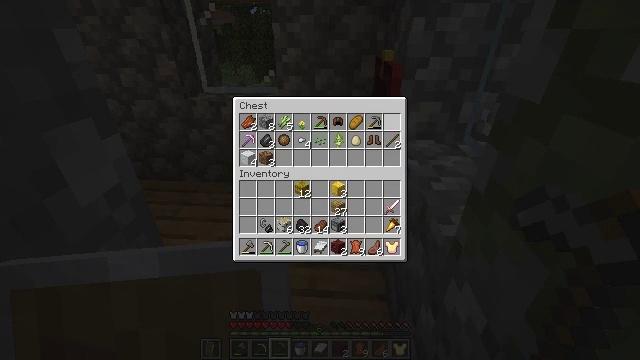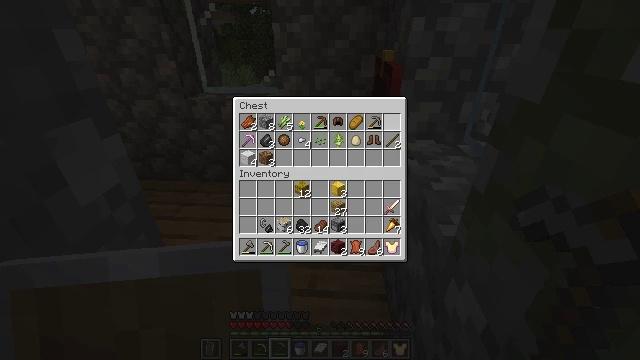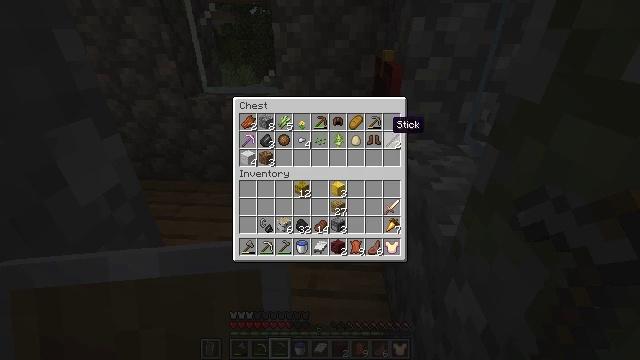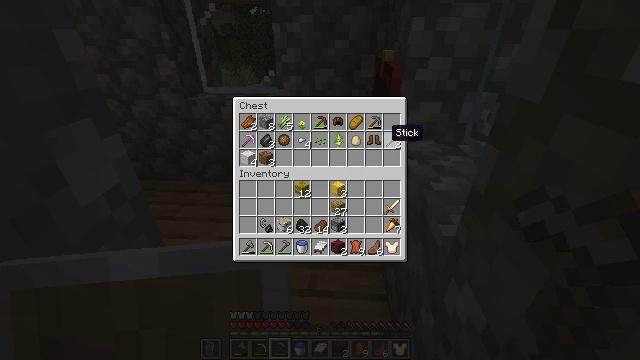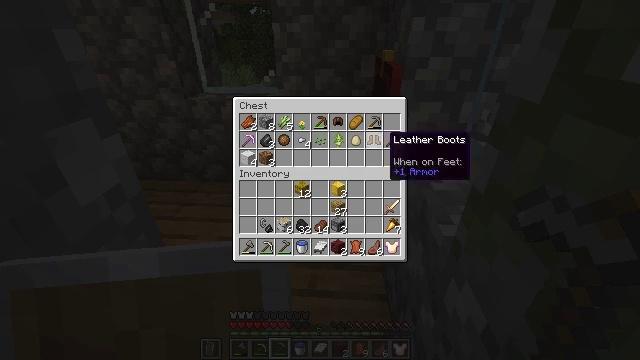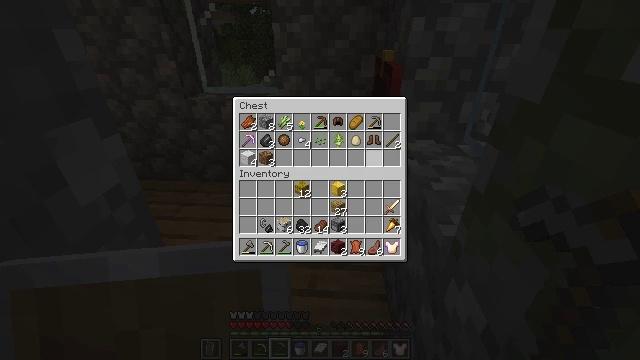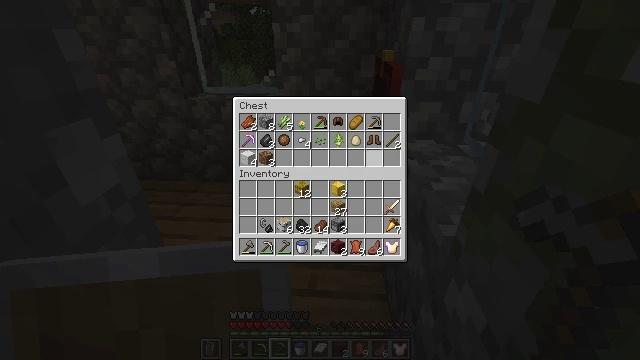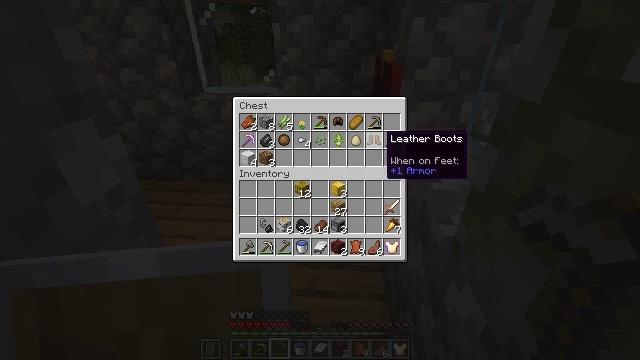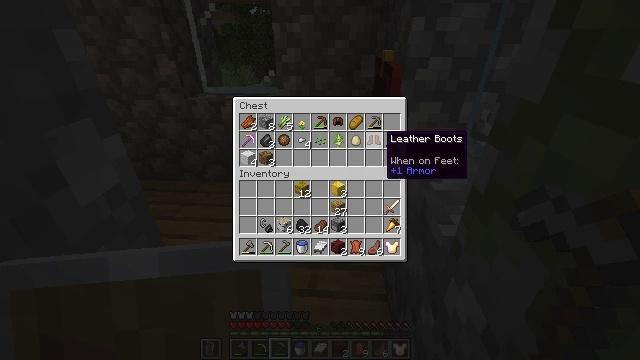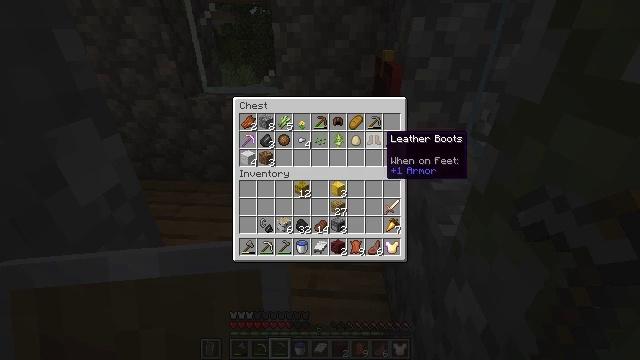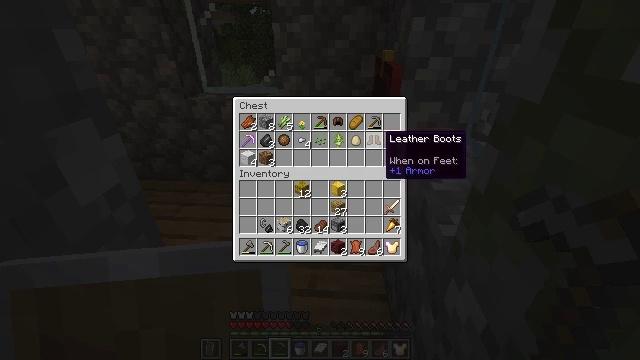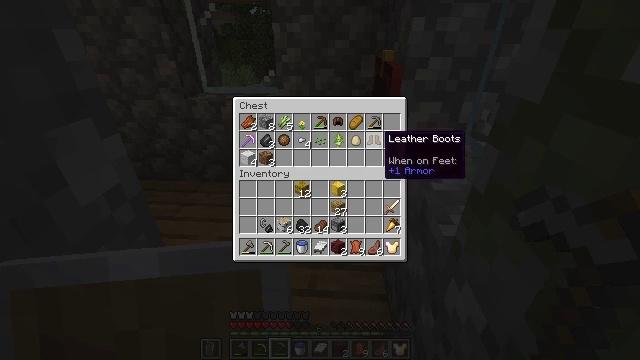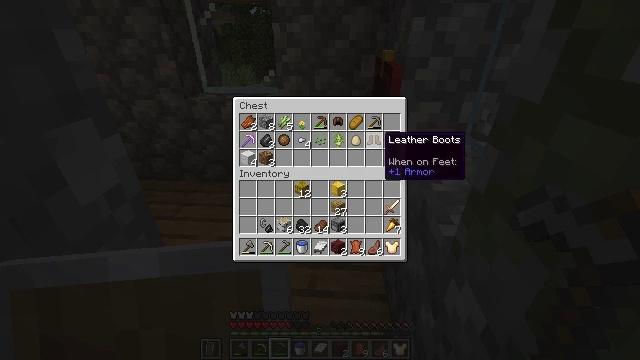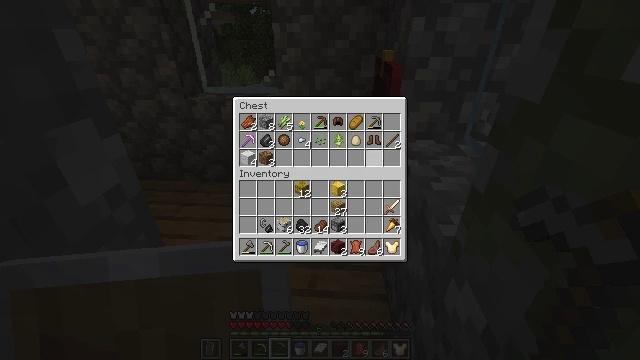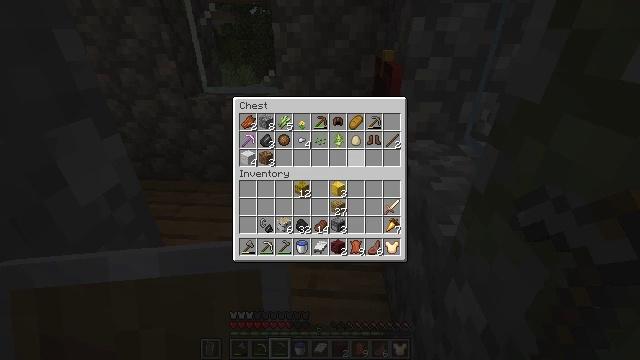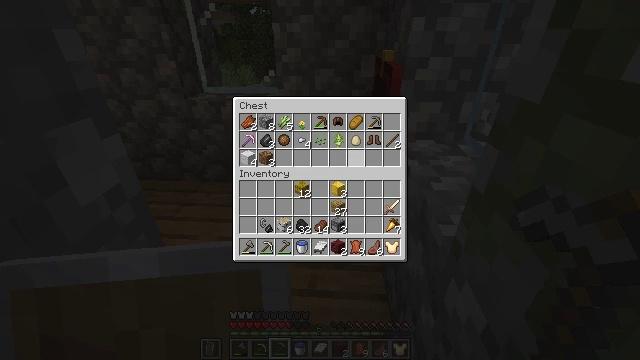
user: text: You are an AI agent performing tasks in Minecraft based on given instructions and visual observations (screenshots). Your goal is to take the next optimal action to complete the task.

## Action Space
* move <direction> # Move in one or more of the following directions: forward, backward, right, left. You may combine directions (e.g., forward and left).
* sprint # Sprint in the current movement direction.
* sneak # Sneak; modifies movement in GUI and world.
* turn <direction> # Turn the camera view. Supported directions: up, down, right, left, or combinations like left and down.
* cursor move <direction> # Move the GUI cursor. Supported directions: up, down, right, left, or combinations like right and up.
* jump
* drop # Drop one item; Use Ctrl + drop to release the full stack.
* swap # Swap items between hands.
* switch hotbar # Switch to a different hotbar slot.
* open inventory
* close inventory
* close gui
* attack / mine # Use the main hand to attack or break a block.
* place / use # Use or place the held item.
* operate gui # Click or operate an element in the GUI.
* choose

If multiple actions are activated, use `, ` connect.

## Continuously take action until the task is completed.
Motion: motion action
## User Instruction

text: Break the hay block to collect it.
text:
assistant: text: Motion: sneak
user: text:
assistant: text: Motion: sneak
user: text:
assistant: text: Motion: sneak, cursor move down
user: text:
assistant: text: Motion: sneak, cursor move down
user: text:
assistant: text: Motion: sneak
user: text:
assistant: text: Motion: sneak
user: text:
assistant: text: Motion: sneak
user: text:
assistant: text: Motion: sneak
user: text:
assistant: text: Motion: sneak
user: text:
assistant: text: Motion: sneak
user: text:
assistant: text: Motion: sneak
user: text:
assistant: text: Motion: sneak
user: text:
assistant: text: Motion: sneak
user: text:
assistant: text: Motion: sneak, cursor move left
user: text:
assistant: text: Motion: sneak
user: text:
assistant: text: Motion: sneak
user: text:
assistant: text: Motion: sneak
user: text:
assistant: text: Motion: sneak, cursor move right
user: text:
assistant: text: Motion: sneak, cursor move right
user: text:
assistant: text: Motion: sneak
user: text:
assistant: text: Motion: sneak, cursor move right and down
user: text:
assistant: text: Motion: sneak
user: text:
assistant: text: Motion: sneak, cursor move down
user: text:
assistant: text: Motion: sneak
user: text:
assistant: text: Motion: sneak
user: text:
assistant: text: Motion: no_op
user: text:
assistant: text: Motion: no_op
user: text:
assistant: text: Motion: no_op
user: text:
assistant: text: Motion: no_op
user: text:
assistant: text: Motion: close gui